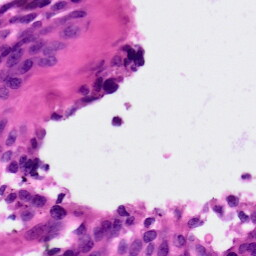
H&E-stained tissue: Ovarian